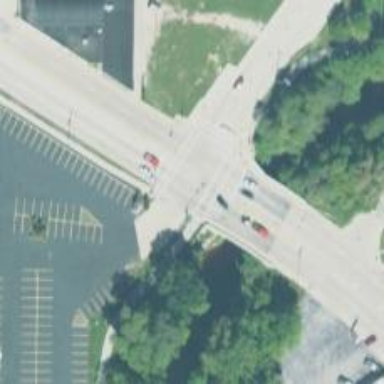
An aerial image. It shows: Crossing road.